Field crop: maize
Growth stage: 2
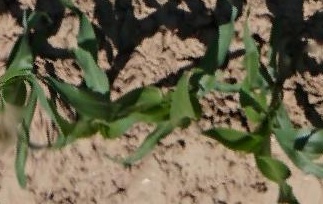
Species: maize